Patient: sex M, age 64
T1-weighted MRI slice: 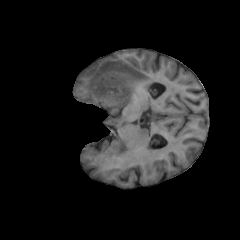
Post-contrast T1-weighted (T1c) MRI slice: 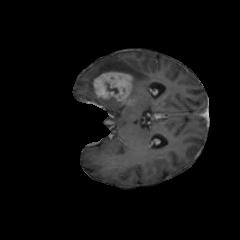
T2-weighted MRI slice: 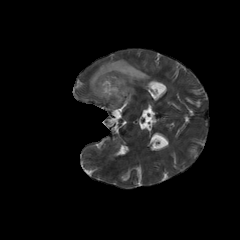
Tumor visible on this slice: yes
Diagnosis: Glioblastoma, IDH-wildtype
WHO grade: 4